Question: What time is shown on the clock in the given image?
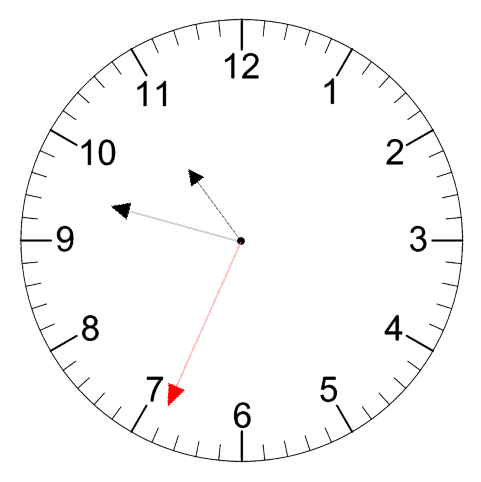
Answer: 10:47:34